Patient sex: F
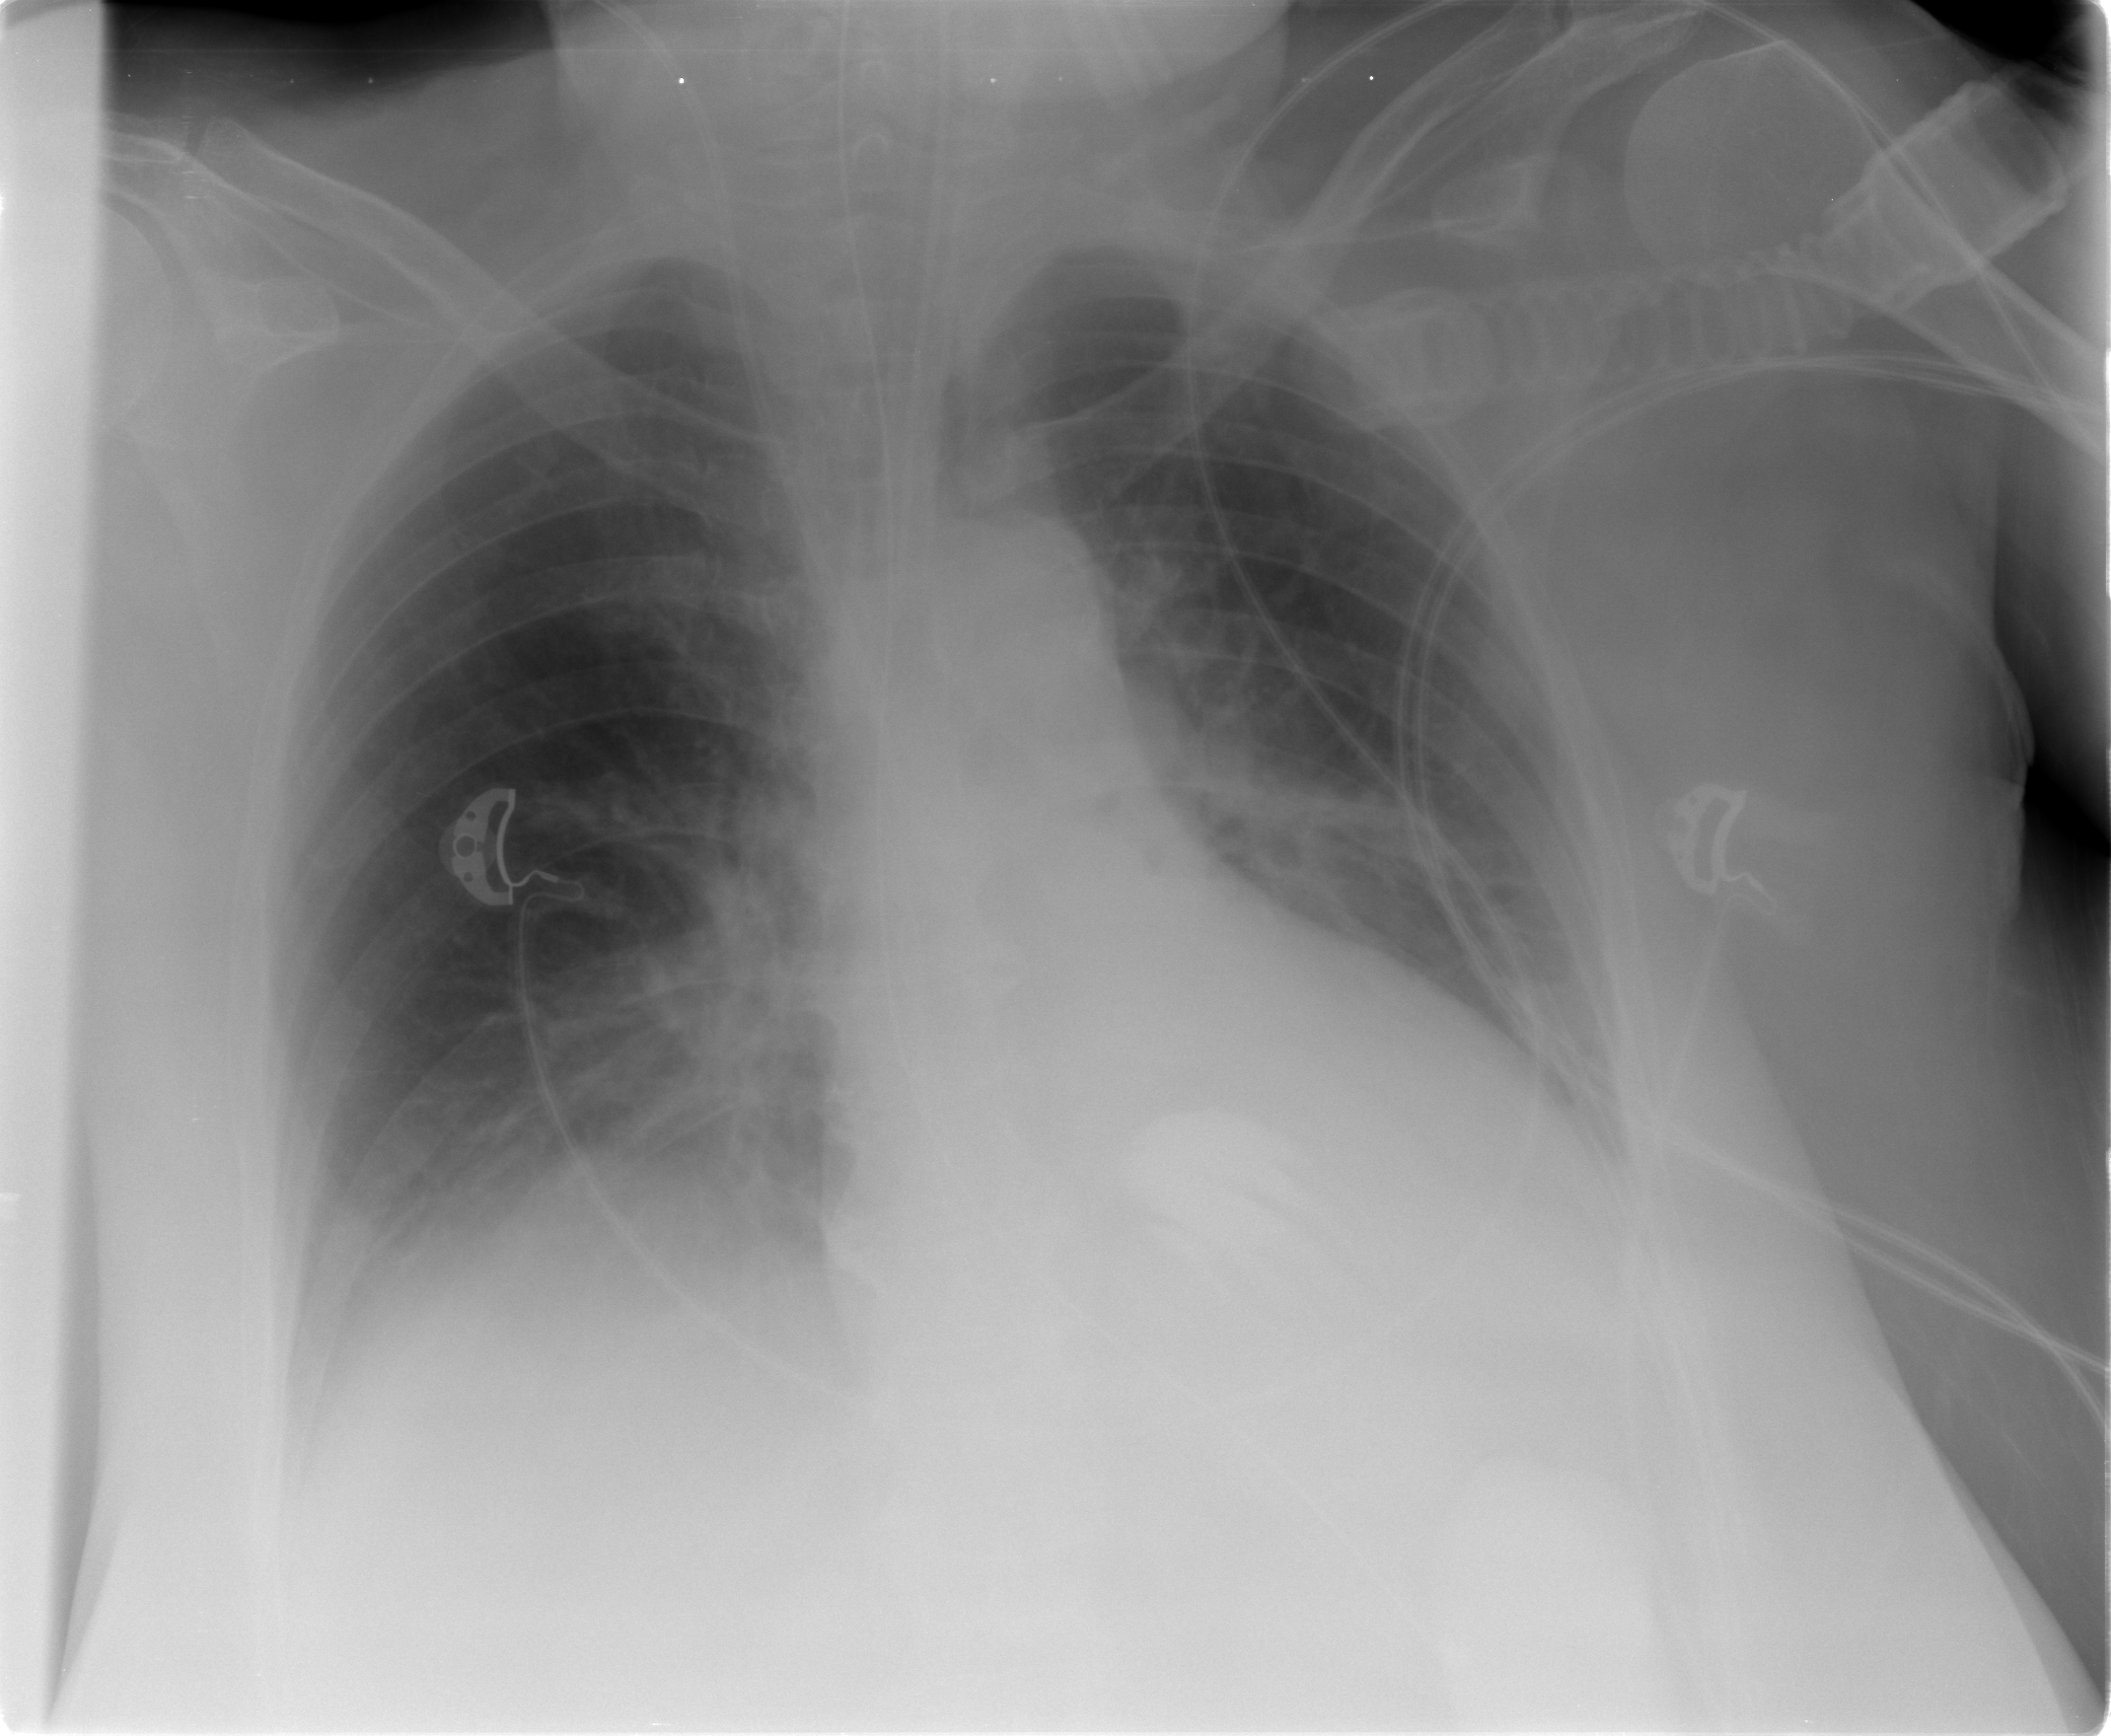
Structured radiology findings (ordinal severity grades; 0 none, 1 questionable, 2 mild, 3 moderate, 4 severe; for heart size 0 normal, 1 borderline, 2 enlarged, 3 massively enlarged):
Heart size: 2
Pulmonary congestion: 1
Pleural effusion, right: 2
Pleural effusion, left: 2
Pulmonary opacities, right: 0
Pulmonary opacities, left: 1
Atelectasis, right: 2
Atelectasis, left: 2